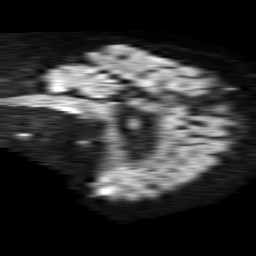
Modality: TRACE
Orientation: sagittal
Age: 66
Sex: male
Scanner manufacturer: philips
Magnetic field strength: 1.5 T
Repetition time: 4.6 s
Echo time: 0.09059 s